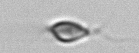
Label: Chrysochromulina